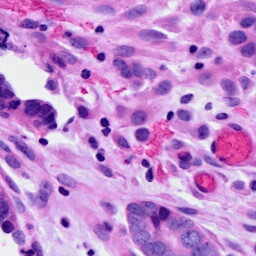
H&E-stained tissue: Ovarian